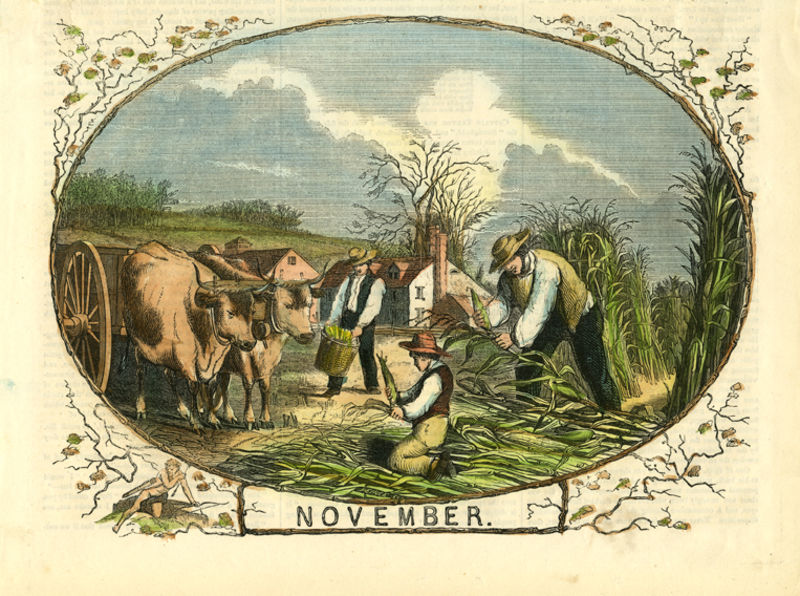
Titel: November (part of The Twelve Months of the Year)
Standort: Amherst (Massachusetts, USA)
Institution: Mead Art Museum, Amherst College
Schlagwörter: hat, men, green, yellow, cloud, clouds, man, sky, tree, house, trees, autumn, grass, day, cart, cattle, cow, cows, farm, farmer, home, wagon, horns, oxen, chimney, wheel, barn, wheels, calendar, corn, farming, november, harvest, corner, bucket, ox, farmhouse, husk, husking, amish, steer, cornstalk, shucking corn, shucking, oxcart